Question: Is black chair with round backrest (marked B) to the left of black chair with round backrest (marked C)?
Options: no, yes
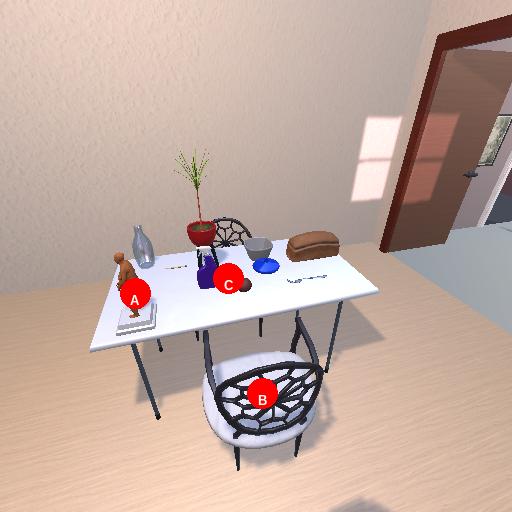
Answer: no